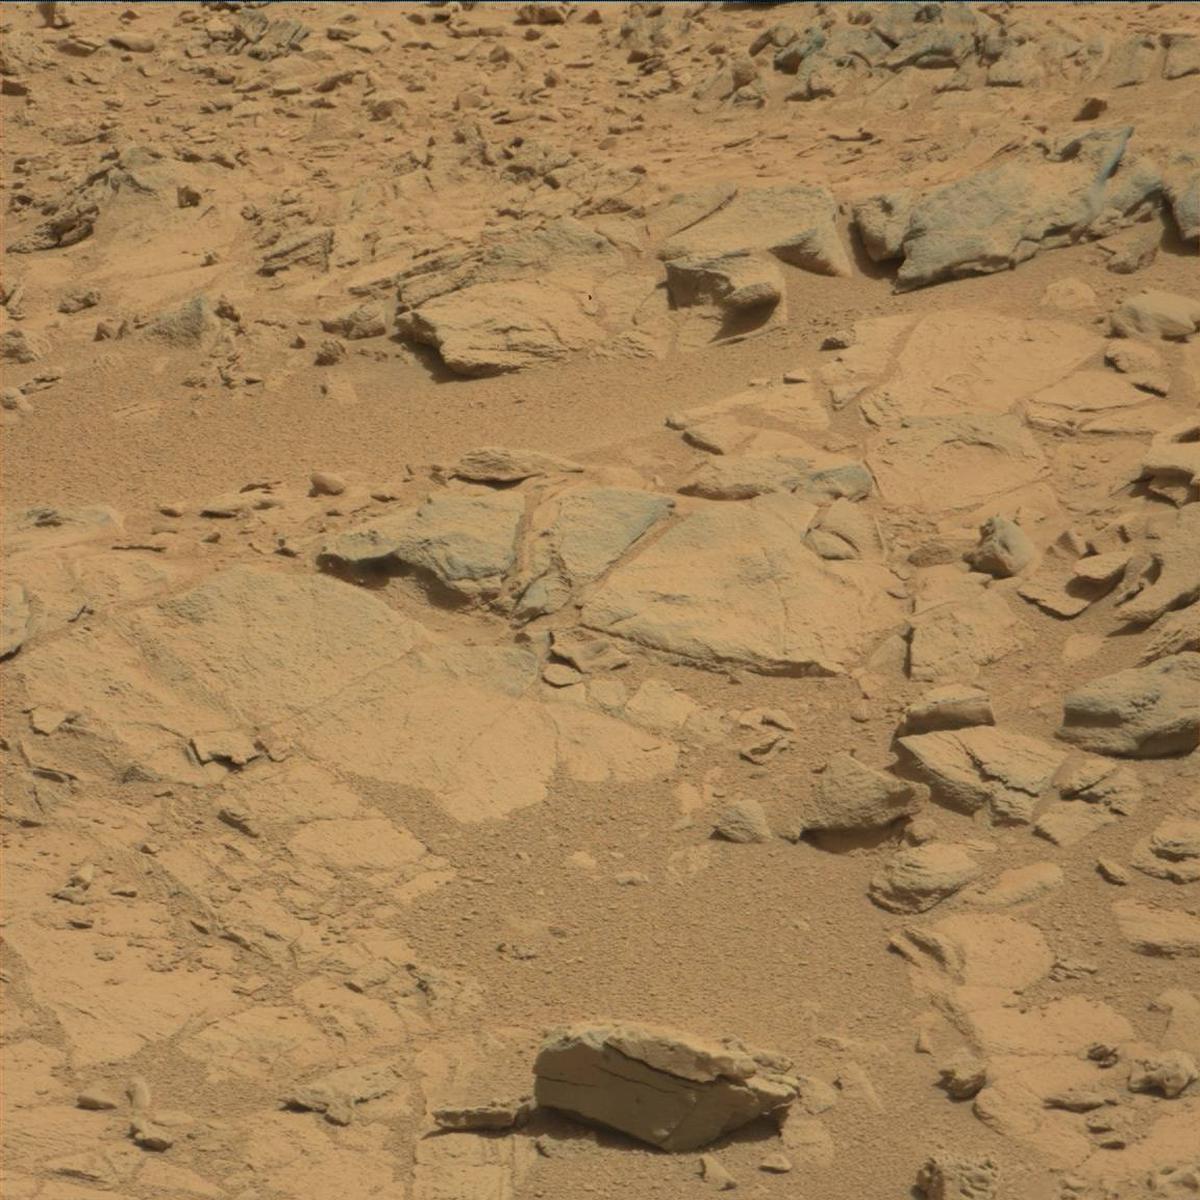
Terrain classes present: Bedrock, Rock, Sand / Soil